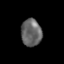
Tissue: lung
Cell type: Endothelial cells
Senescence score: 0.5746
Nuclear area (px): 545
Mean DAPI intensity: 101.328